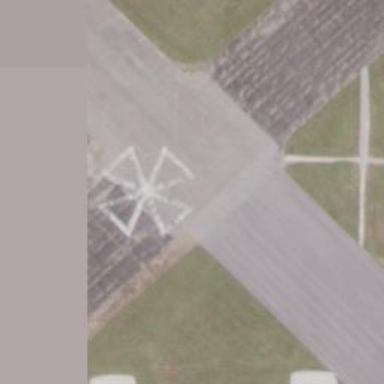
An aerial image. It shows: Image of helipad at airport.